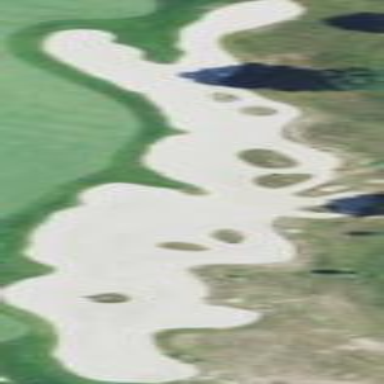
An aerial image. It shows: Golf bunker filled with natural sand.